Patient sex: M
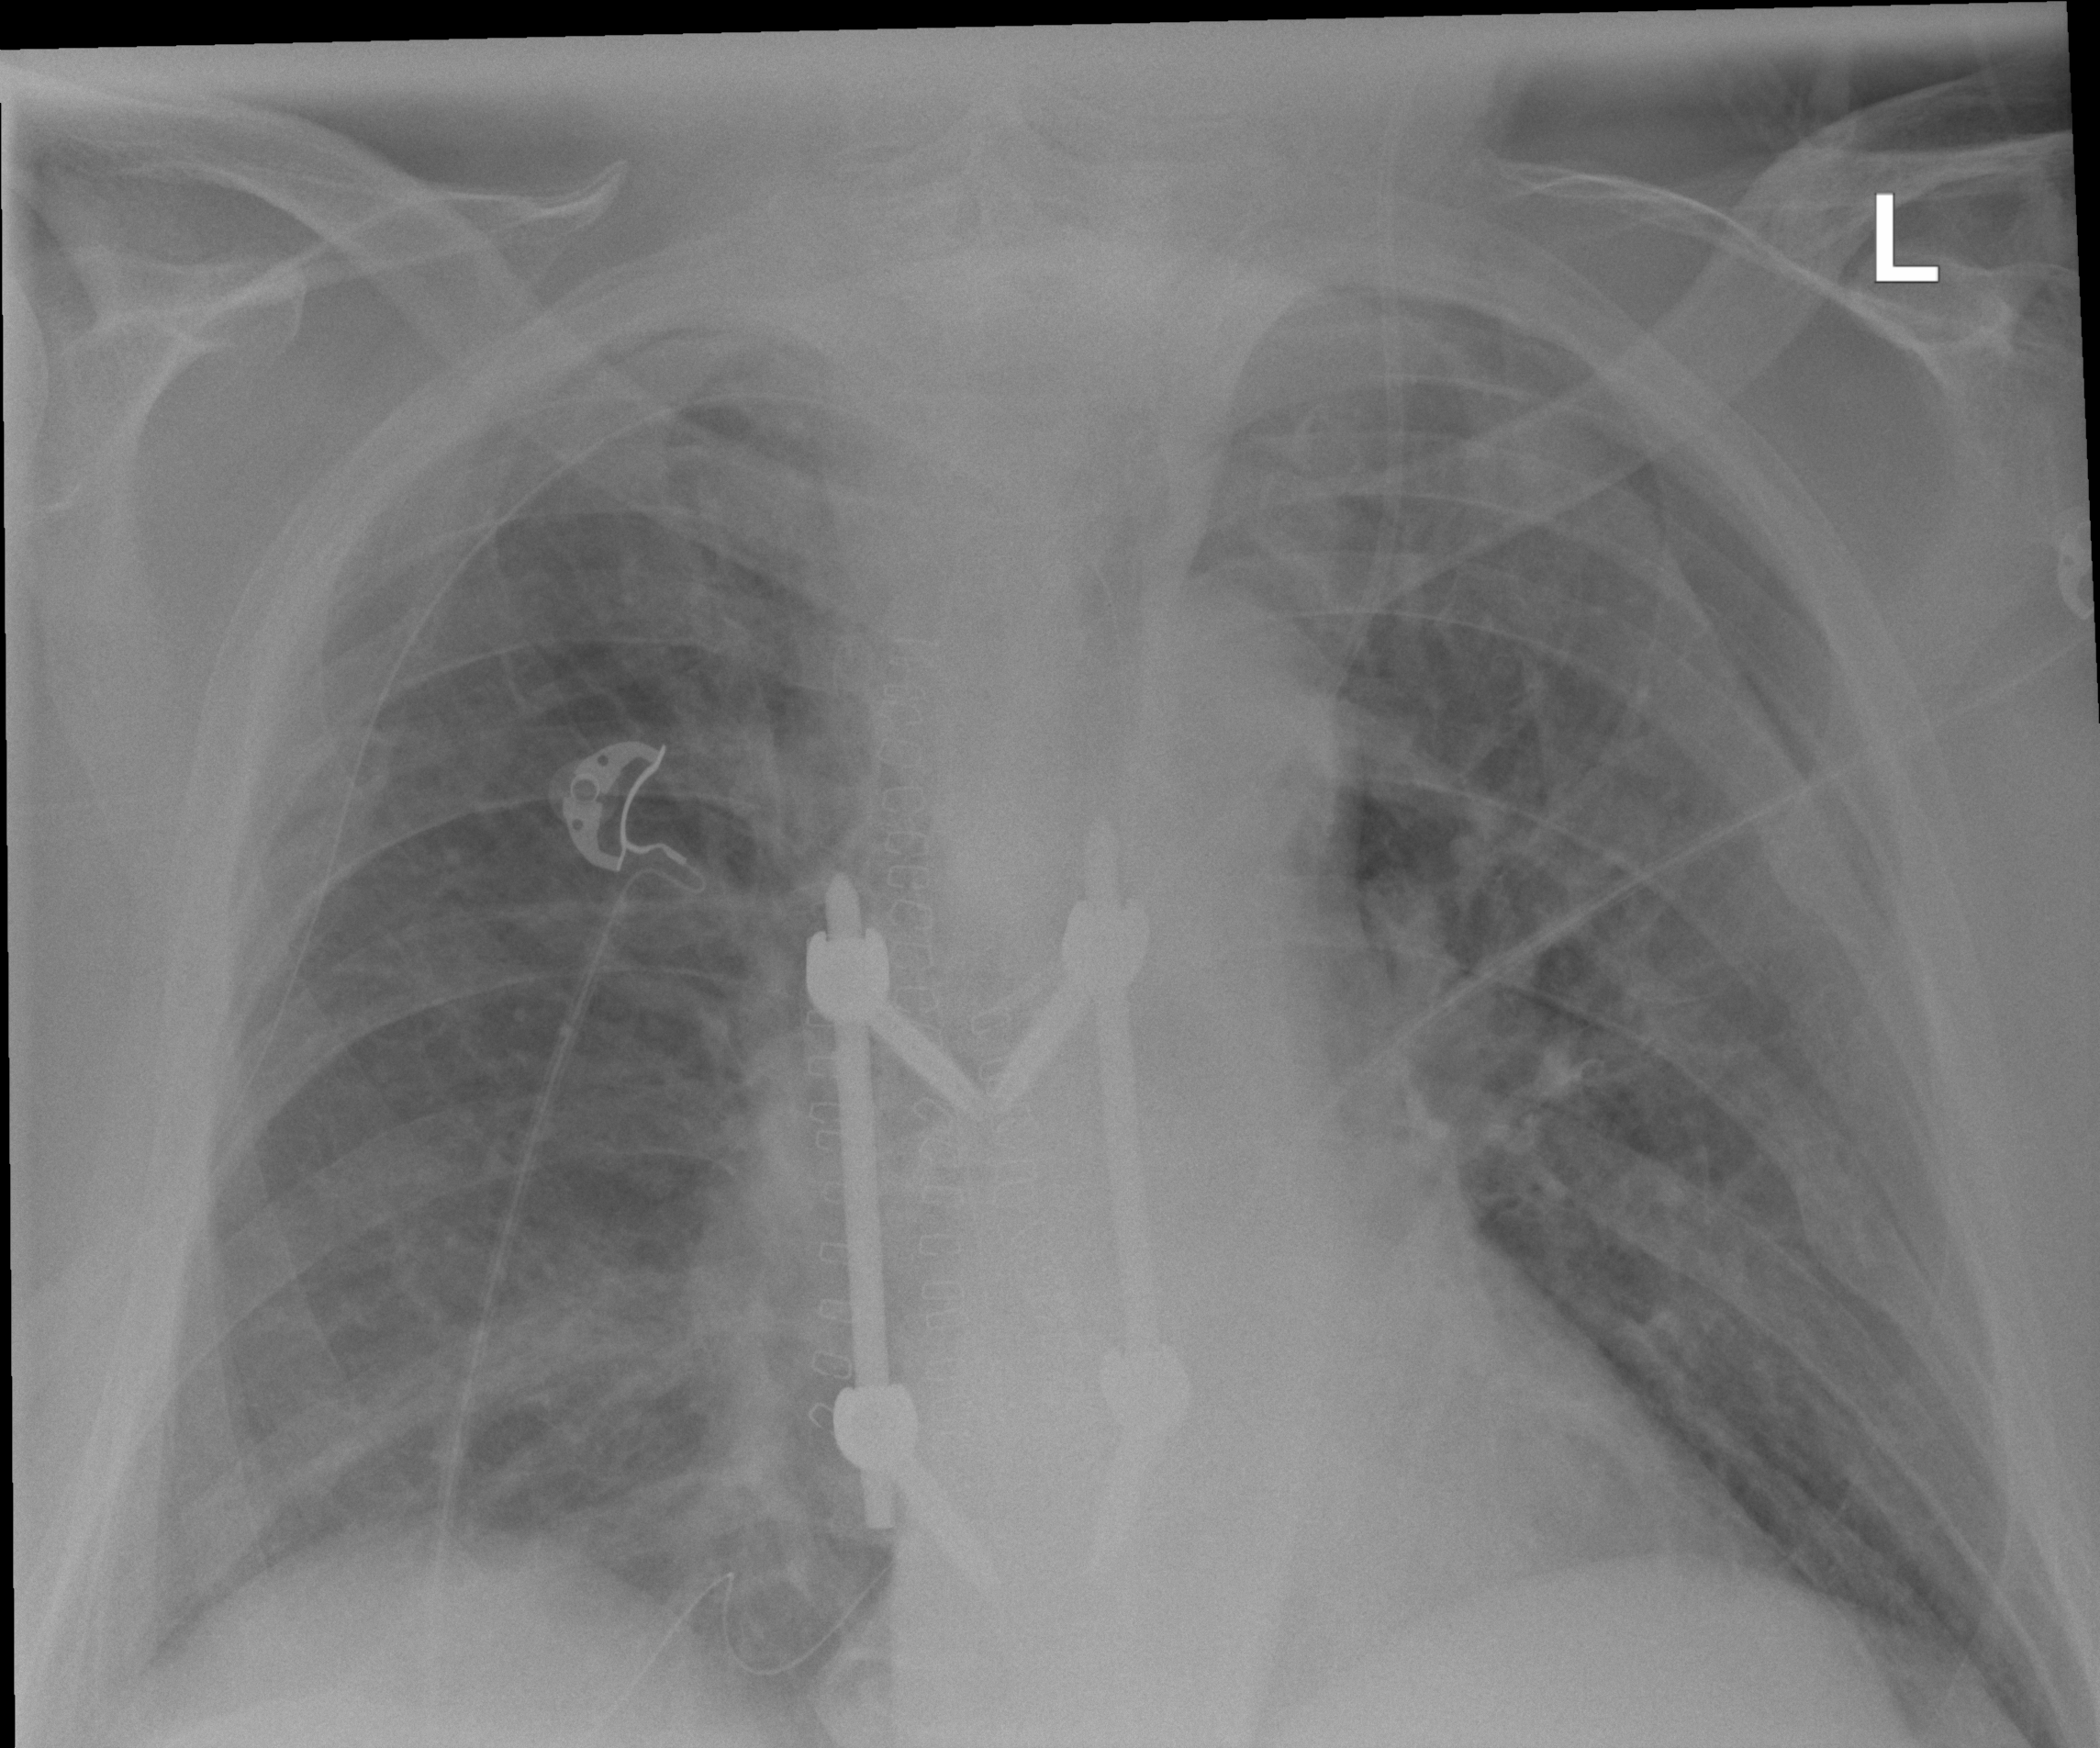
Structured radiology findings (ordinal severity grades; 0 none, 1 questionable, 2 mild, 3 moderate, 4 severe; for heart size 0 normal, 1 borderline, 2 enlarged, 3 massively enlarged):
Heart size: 1
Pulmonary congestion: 2
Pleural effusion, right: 0
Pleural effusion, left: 0
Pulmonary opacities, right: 0
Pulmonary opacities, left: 0
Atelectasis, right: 0
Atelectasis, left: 1